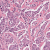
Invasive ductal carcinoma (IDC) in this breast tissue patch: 1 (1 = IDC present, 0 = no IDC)